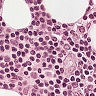
Metastatic tissue present: no